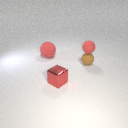
small brown rubber sphere below small red rubber sphere